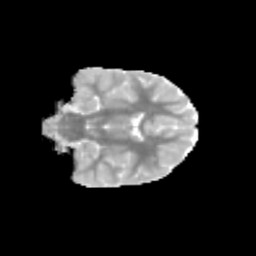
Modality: MD
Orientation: coronal
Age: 9
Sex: female
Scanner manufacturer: siemens
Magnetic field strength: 3 T
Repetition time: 3.8 s
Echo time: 0.07 s